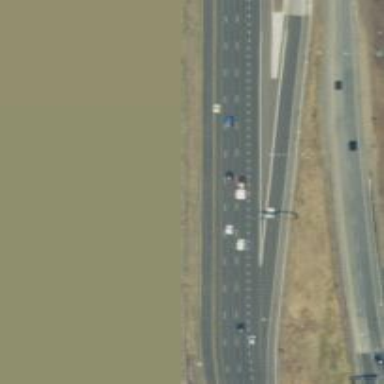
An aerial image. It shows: View of motorway.